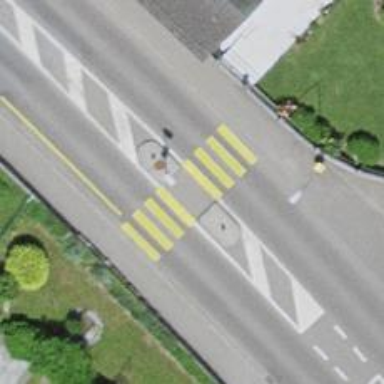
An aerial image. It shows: Zebra crossing with crossing island.